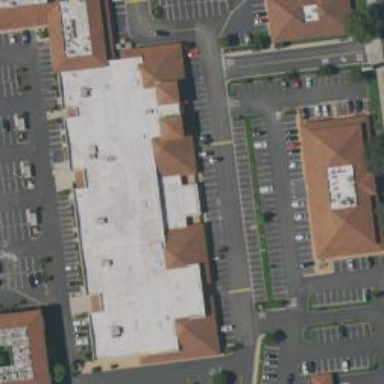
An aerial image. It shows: Supermarket.